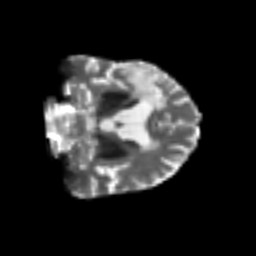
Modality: T2w
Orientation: coronal
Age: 76
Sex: female
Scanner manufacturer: siemens
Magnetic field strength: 3 T
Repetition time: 4.987 s
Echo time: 0.0792 s